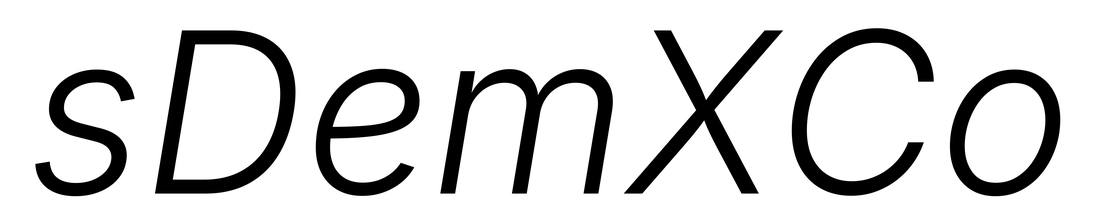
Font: Inter-Italic_Light_Italic